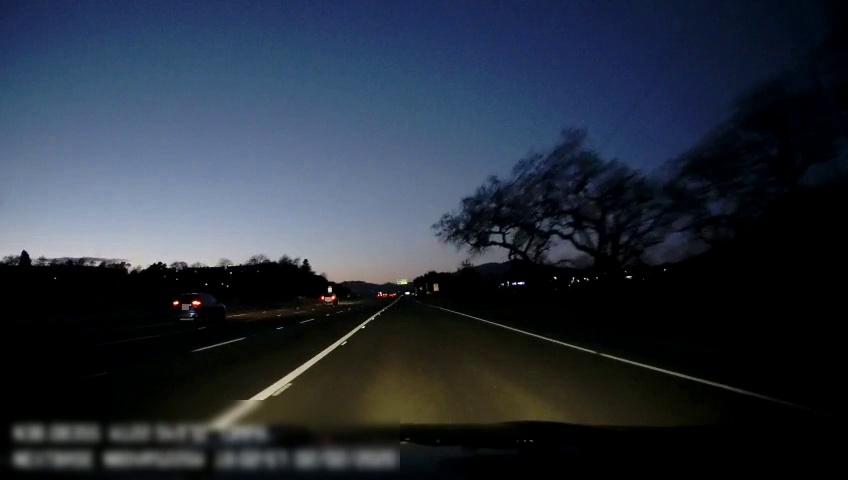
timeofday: Dusk/Dawn/Twilight
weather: Other
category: Drivable Space
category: Vehicles | SUV
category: Vehicles | SUV
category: Lanes | Alternate Lane
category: Lanes | Alternate Lane
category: Lanes | Alternate Lane
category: Lanes | Alternate Lane
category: Lanes | Alternate Lane
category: Traffic | Signs